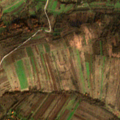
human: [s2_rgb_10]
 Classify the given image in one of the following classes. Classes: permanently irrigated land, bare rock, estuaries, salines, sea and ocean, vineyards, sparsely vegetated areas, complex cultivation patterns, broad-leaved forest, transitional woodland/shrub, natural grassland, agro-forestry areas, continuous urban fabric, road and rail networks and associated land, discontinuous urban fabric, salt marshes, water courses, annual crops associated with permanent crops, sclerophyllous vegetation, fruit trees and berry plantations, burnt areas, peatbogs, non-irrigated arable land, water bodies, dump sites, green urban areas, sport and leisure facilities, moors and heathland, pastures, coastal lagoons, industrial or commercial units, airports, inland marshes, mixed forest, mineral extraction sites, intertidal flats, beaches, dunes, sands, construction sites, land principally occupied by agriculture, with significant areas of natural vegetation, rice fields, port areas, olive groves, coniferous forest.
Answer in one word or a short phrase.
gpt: non-irrigated arable land, complex cultivation patterns, land principally occupied by agriculture, with significant areas of natural vegetation, transitional woodland/shrub